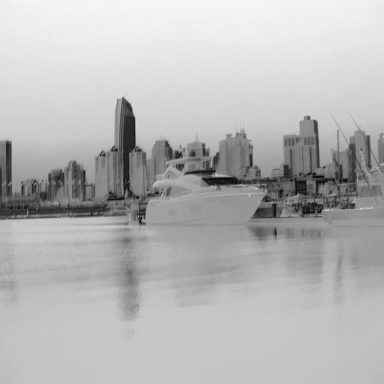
There are two canoes in the infrared image.